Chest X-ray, PA view. Patient: 58 years old, sex M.
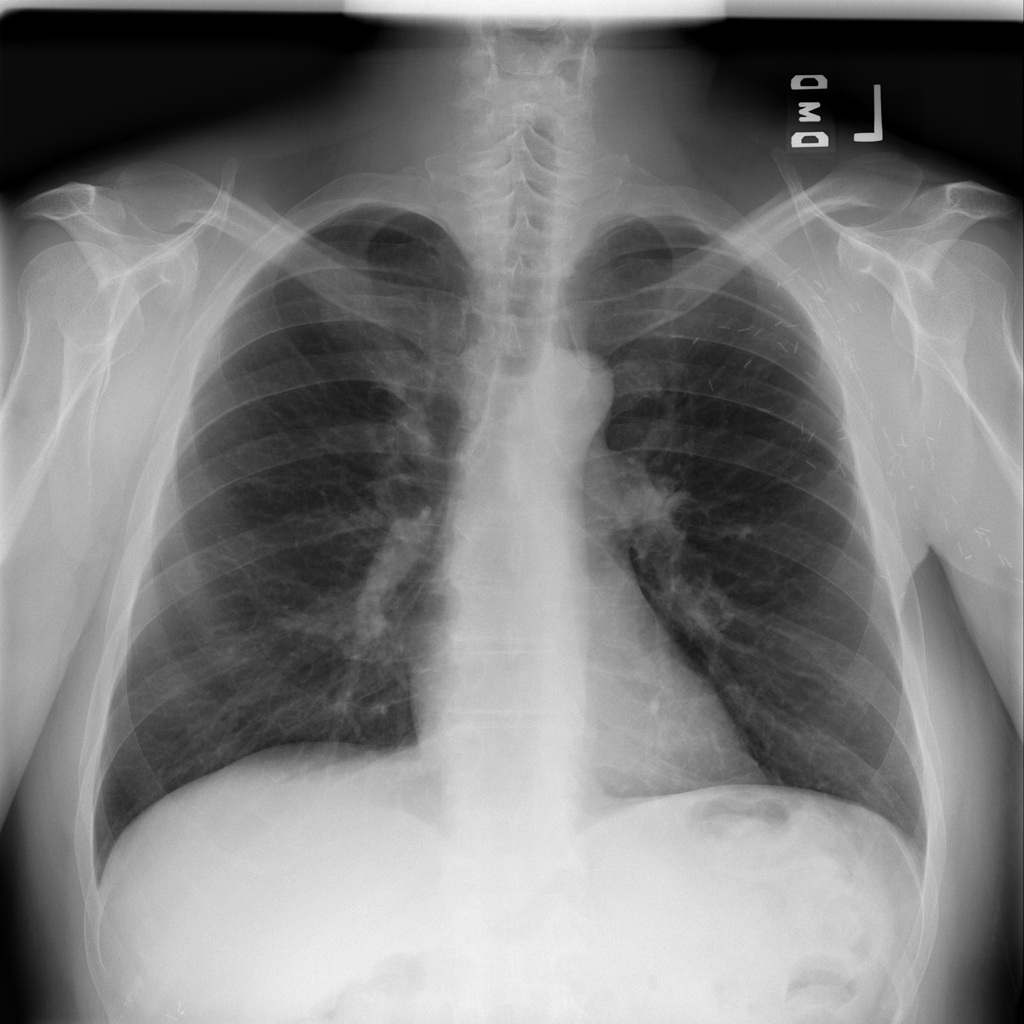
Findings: No Finding